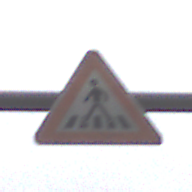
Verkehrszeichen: FussgaengerueberwegRechts
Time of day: MorningAfternoon
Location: Outdoor (Nature)
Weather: Overcast
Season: Autumn
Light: Natural